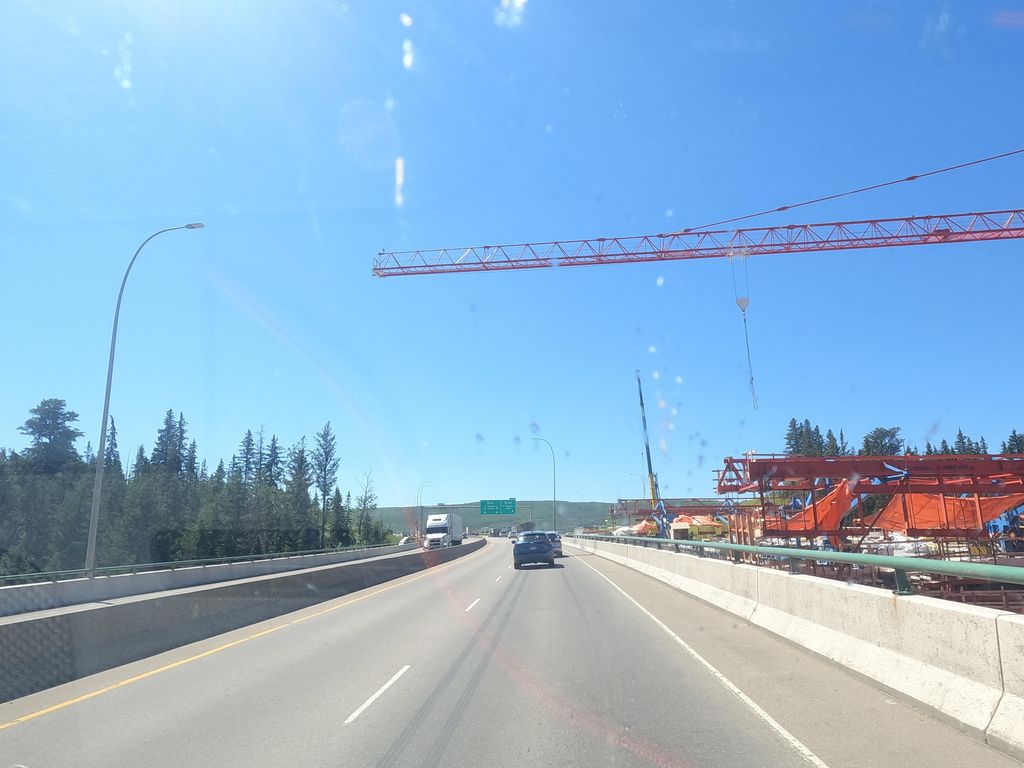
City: calgary